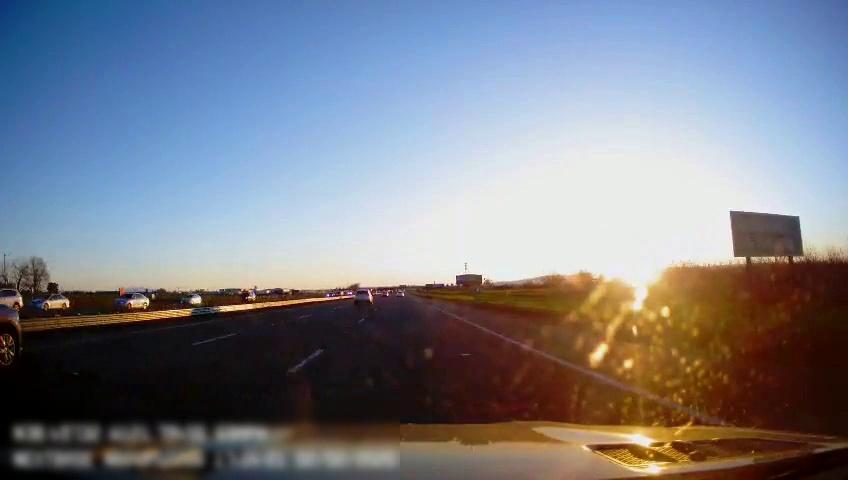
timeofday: Day
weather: Sunny
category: Drivable Space
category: Vehicles | SUV
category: Vehicles | SUV
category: Vehicles | SUV
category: Vehicles | Car
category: Vehicles | SUV
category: Vehicles | SUV
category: Vehicles | SUV
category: Lanes | Alternate Lane
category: Lanes | Alternate Lane
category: Lanes | Current Lane
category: Lanes | Alternate Lane
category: Traffic | Signs
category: Traffic | Signs